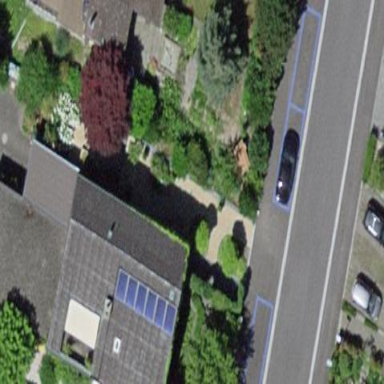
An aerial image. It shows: Building with tiled roof.